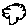
Label: cloud